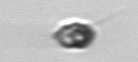
Label: flagellate